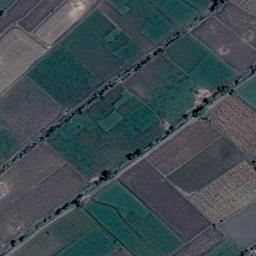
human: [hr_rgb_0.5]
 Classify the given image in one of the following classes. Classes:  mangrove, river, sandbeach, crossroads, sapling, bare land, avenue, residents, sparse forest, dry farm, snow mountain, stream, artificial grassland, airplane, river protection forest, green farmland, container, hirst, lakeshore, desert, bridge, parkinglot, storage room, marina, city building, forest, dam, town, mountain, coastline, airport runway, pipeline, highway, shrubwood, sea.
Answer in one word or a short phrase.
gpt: green farmland